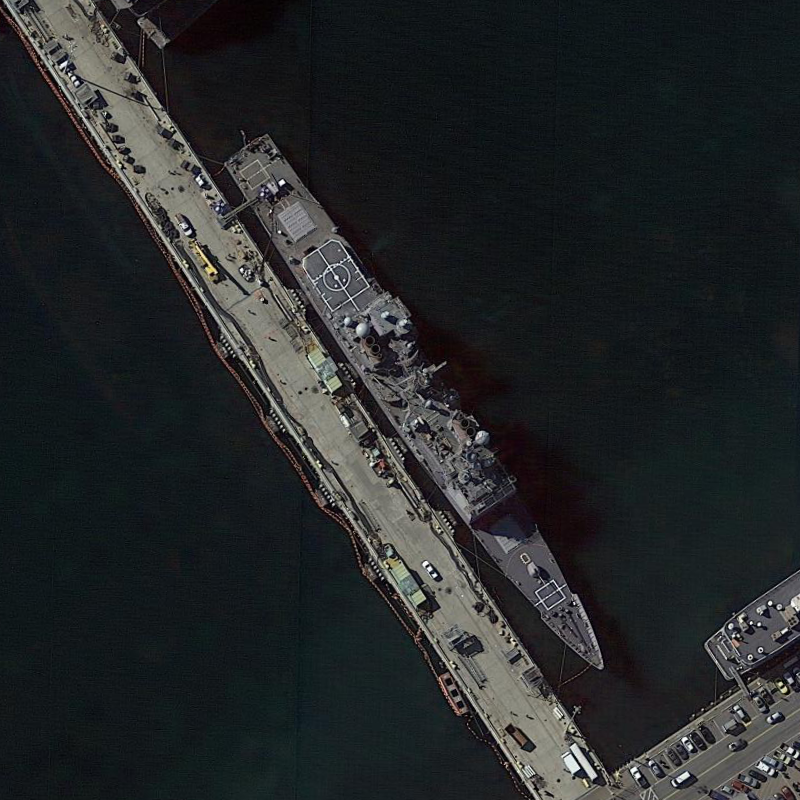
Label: cruiser